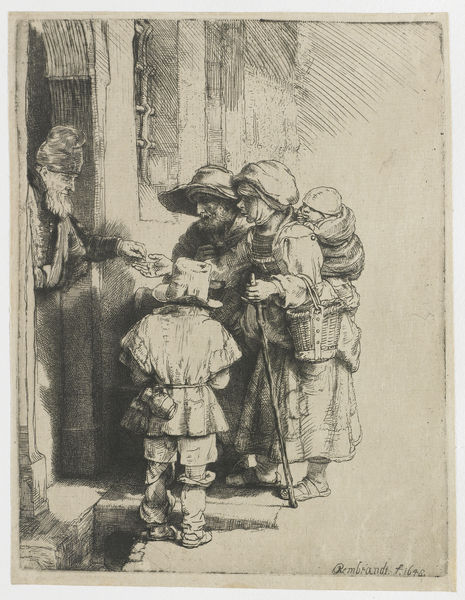
Titel: Een blinde draailierspeler met familie ontvangt een aalmoes
Künstler: Rembrandt Harmensz. van Rijn
Standort: Amsterdam
Institution: Rijksmuseum
Schlagwörter: mann, fenster, frau, hut, licht, tür, zeichnung, haube, bart, rembrandt, signatur, kind, kinder, rückenansicht, stab, baby, korb, greis, geben, radierung, kleinkind, bettler, almosen, stecken, betteln, rinnsaal, kirchenpforte